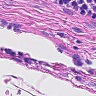
Metastatic tissue present: no